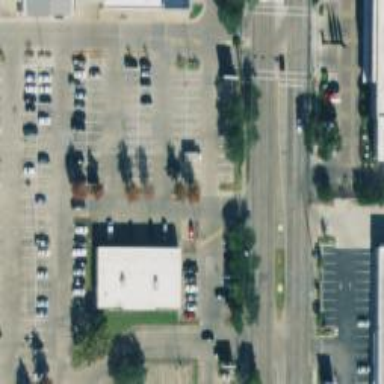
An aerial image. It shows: Parking space.